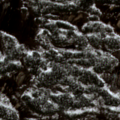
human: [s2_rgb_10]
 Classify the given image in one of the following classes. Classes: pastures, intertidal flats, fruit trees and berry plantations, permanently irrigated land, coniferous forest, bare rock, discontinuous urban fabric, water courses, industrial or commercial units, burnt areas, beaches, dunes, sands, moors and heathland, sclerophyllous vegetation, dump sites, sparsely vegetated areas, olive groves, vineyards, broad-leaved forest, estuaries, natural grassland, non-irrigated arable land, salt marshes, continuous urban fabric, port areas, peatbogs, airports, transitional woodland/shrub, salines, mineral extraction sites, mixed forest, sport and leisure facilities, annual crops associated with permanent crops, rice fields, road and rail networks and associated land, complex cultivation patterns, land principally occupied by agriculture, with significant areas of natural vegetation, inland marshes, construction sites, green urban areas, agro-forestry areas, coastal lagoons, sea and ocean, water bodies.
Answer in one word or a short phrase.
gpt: coniferous forest, peatbogs